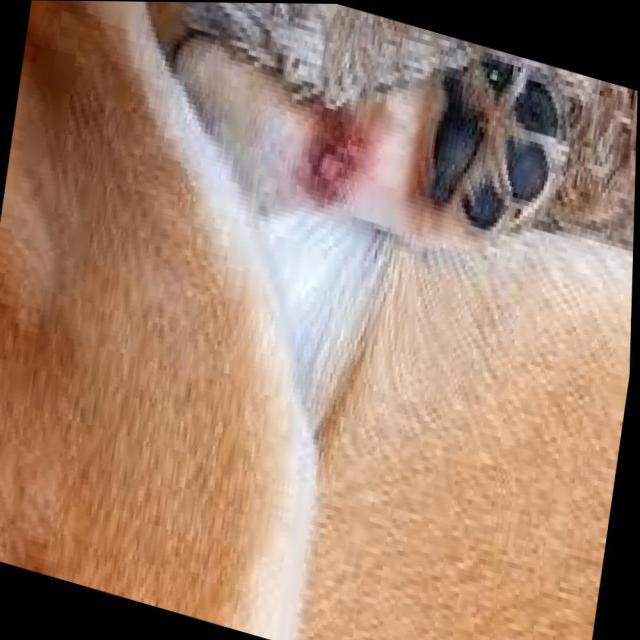
Canine dermatitis — inflammation of the skin presenting with erythema, pruritus, papules, and excoriation. May be allergic, contact, or atopic in origin.